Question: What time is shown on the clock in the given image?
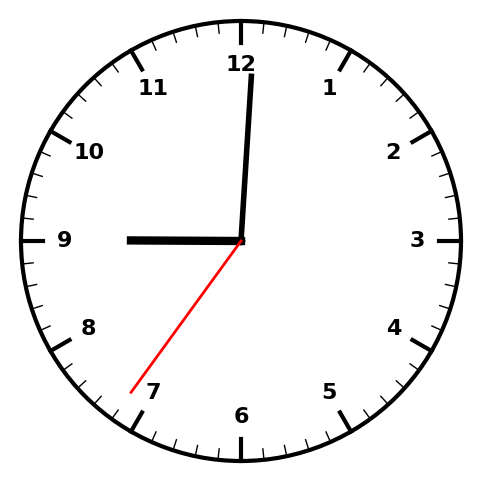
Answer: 09:00:36